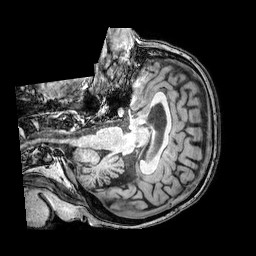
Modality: T1w
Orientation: axial
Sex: female
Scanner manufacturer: philips
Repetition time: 0.008201 s
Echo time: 0.00379 s